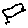
Label: bird